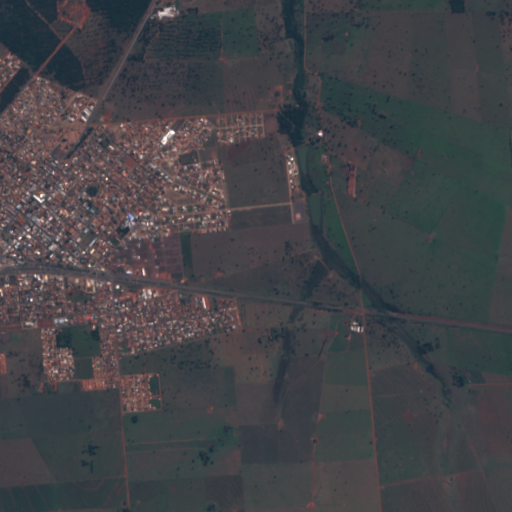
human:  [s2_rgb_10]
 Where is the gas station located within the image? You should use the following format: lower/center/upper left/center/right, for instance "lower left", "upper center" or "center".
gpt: The gas station is located in the center left of the image.
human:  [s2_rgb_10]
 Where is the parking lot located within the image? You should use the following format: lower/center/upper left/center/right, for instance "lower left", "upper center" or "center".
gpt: The parking lot is located in the center left of the image.
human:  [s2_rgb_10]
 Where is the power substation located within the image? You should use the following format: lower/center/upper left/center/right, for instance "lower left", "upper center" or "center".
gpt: The power substation is located in the upper left of the image.
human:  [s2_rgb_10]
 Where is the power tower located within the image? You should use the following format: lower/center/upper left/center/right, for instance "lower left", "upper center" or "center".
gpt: There is no power tower in the image.